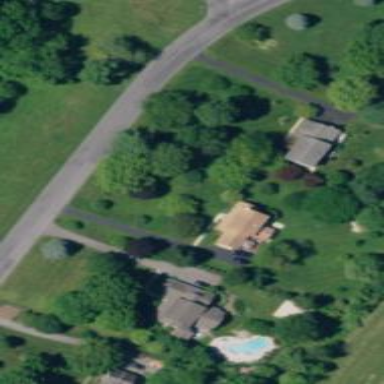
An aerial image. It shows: Driveway.